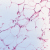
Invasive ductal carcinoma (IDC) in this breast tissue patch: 0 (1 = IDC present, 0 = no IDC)